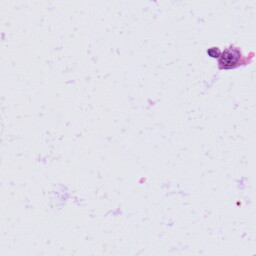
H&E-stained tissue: Skin